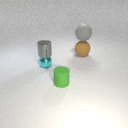
large brown rubber sphere to the right of small cyan metal sphere